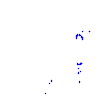
Particle: kaon